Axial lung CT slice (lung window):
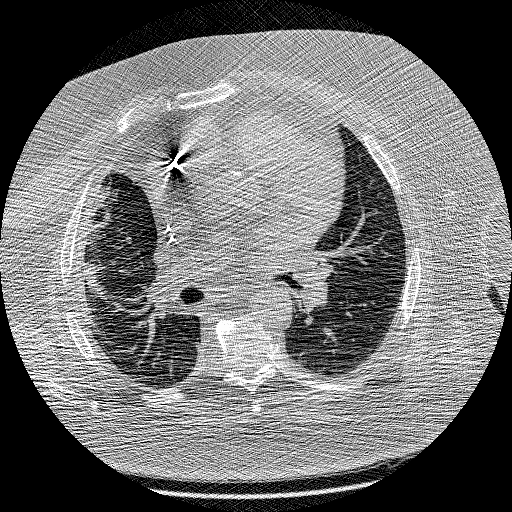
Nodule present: no